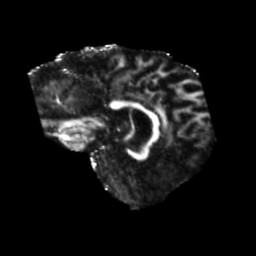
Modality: FA
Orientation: sagittal
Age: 68
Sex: male
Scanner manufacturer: siemens
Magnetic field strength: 3 T
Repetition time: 5.25 s
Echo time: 0.08 s